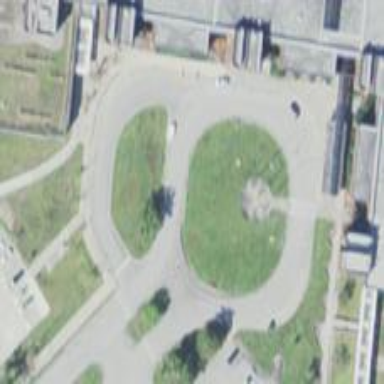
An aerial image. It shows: Roundabout on residential road.